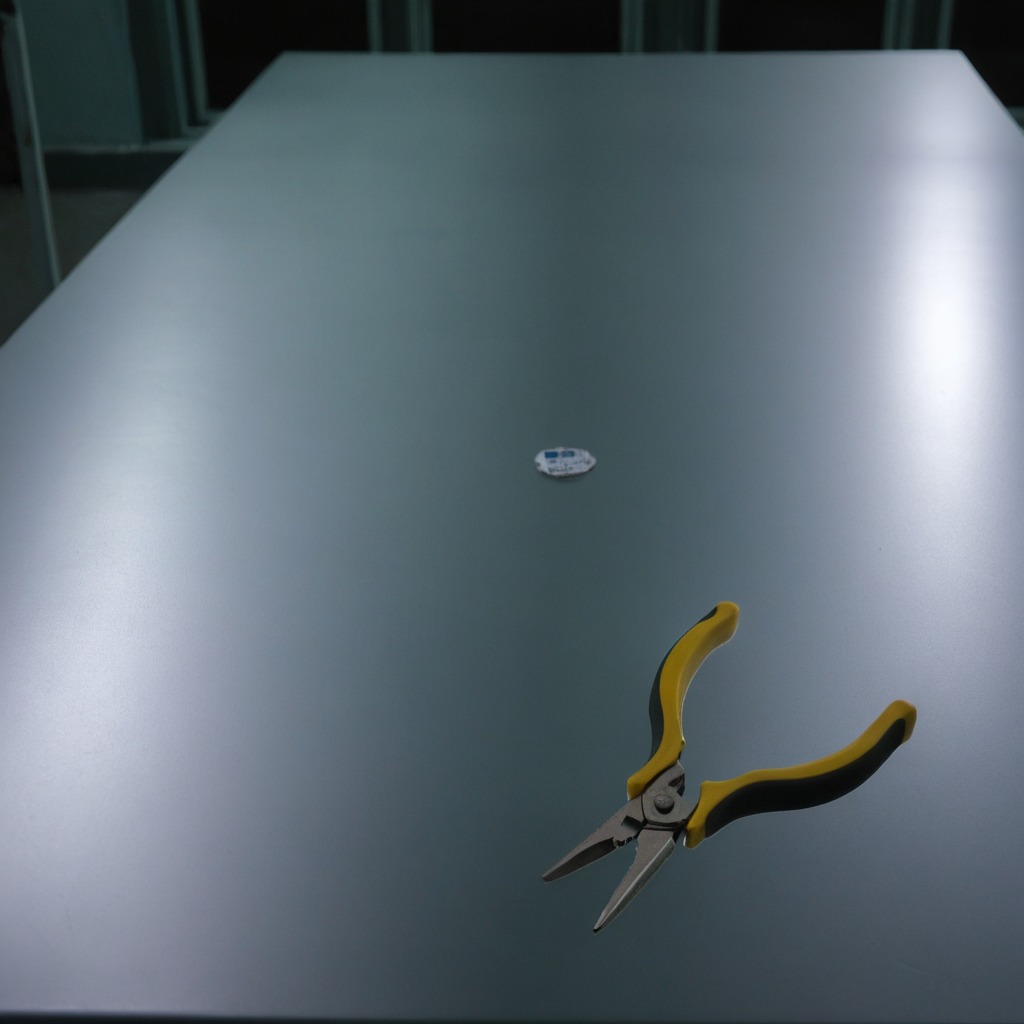
A plier is lying on a clean empty table in a railway signal maintenance room lit by harsh overhead fluorescents.